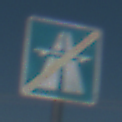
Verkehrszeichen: EndeAutbahn
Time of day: MorningAfternoon
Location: Outdoor (Special)
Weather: Clear
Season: NotSpecified
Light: Natural